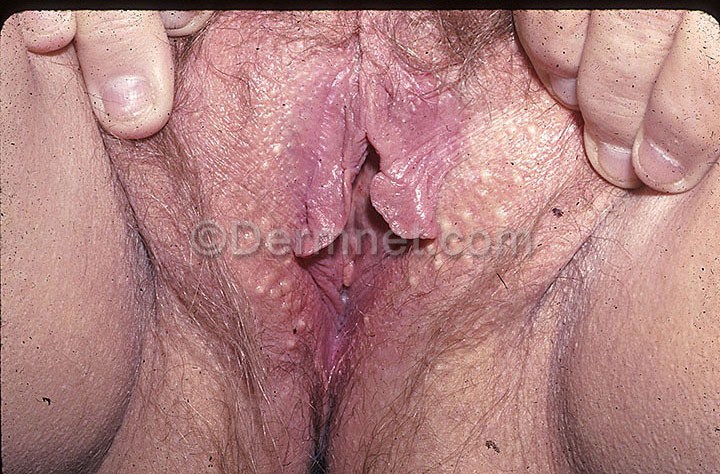
Disease: Seborrheic Keratoses and other Benign Tumors